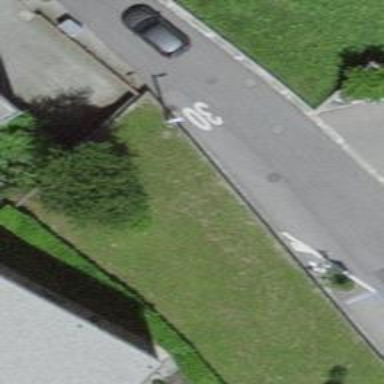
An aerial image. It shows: Parking area with asphalt surface.